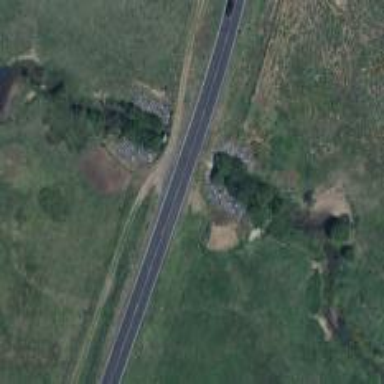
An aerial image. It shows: Culvert tunnel.